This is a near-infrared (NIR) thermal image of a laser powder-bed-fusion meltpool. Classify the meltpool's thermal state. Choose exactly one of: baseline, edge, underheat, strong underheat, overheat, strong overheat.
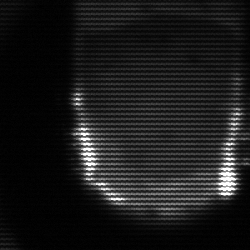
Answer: baseline